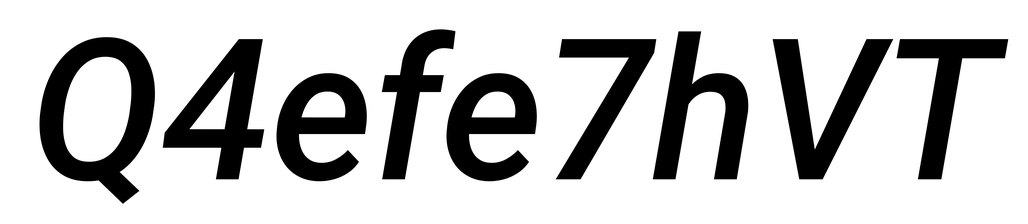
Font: Roboto-Italic_Medium_Italic